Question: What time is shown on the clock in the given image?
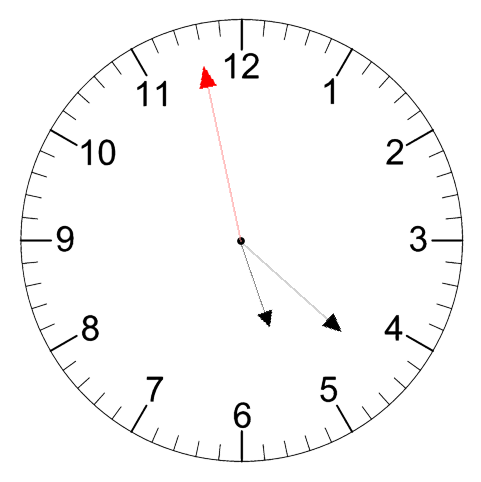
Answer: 05:21:58